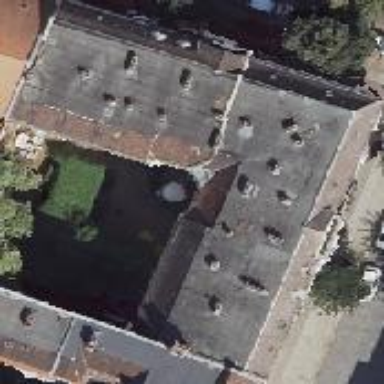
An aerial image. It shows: Unique apartment building with double saltbox roof shape.